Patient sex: M
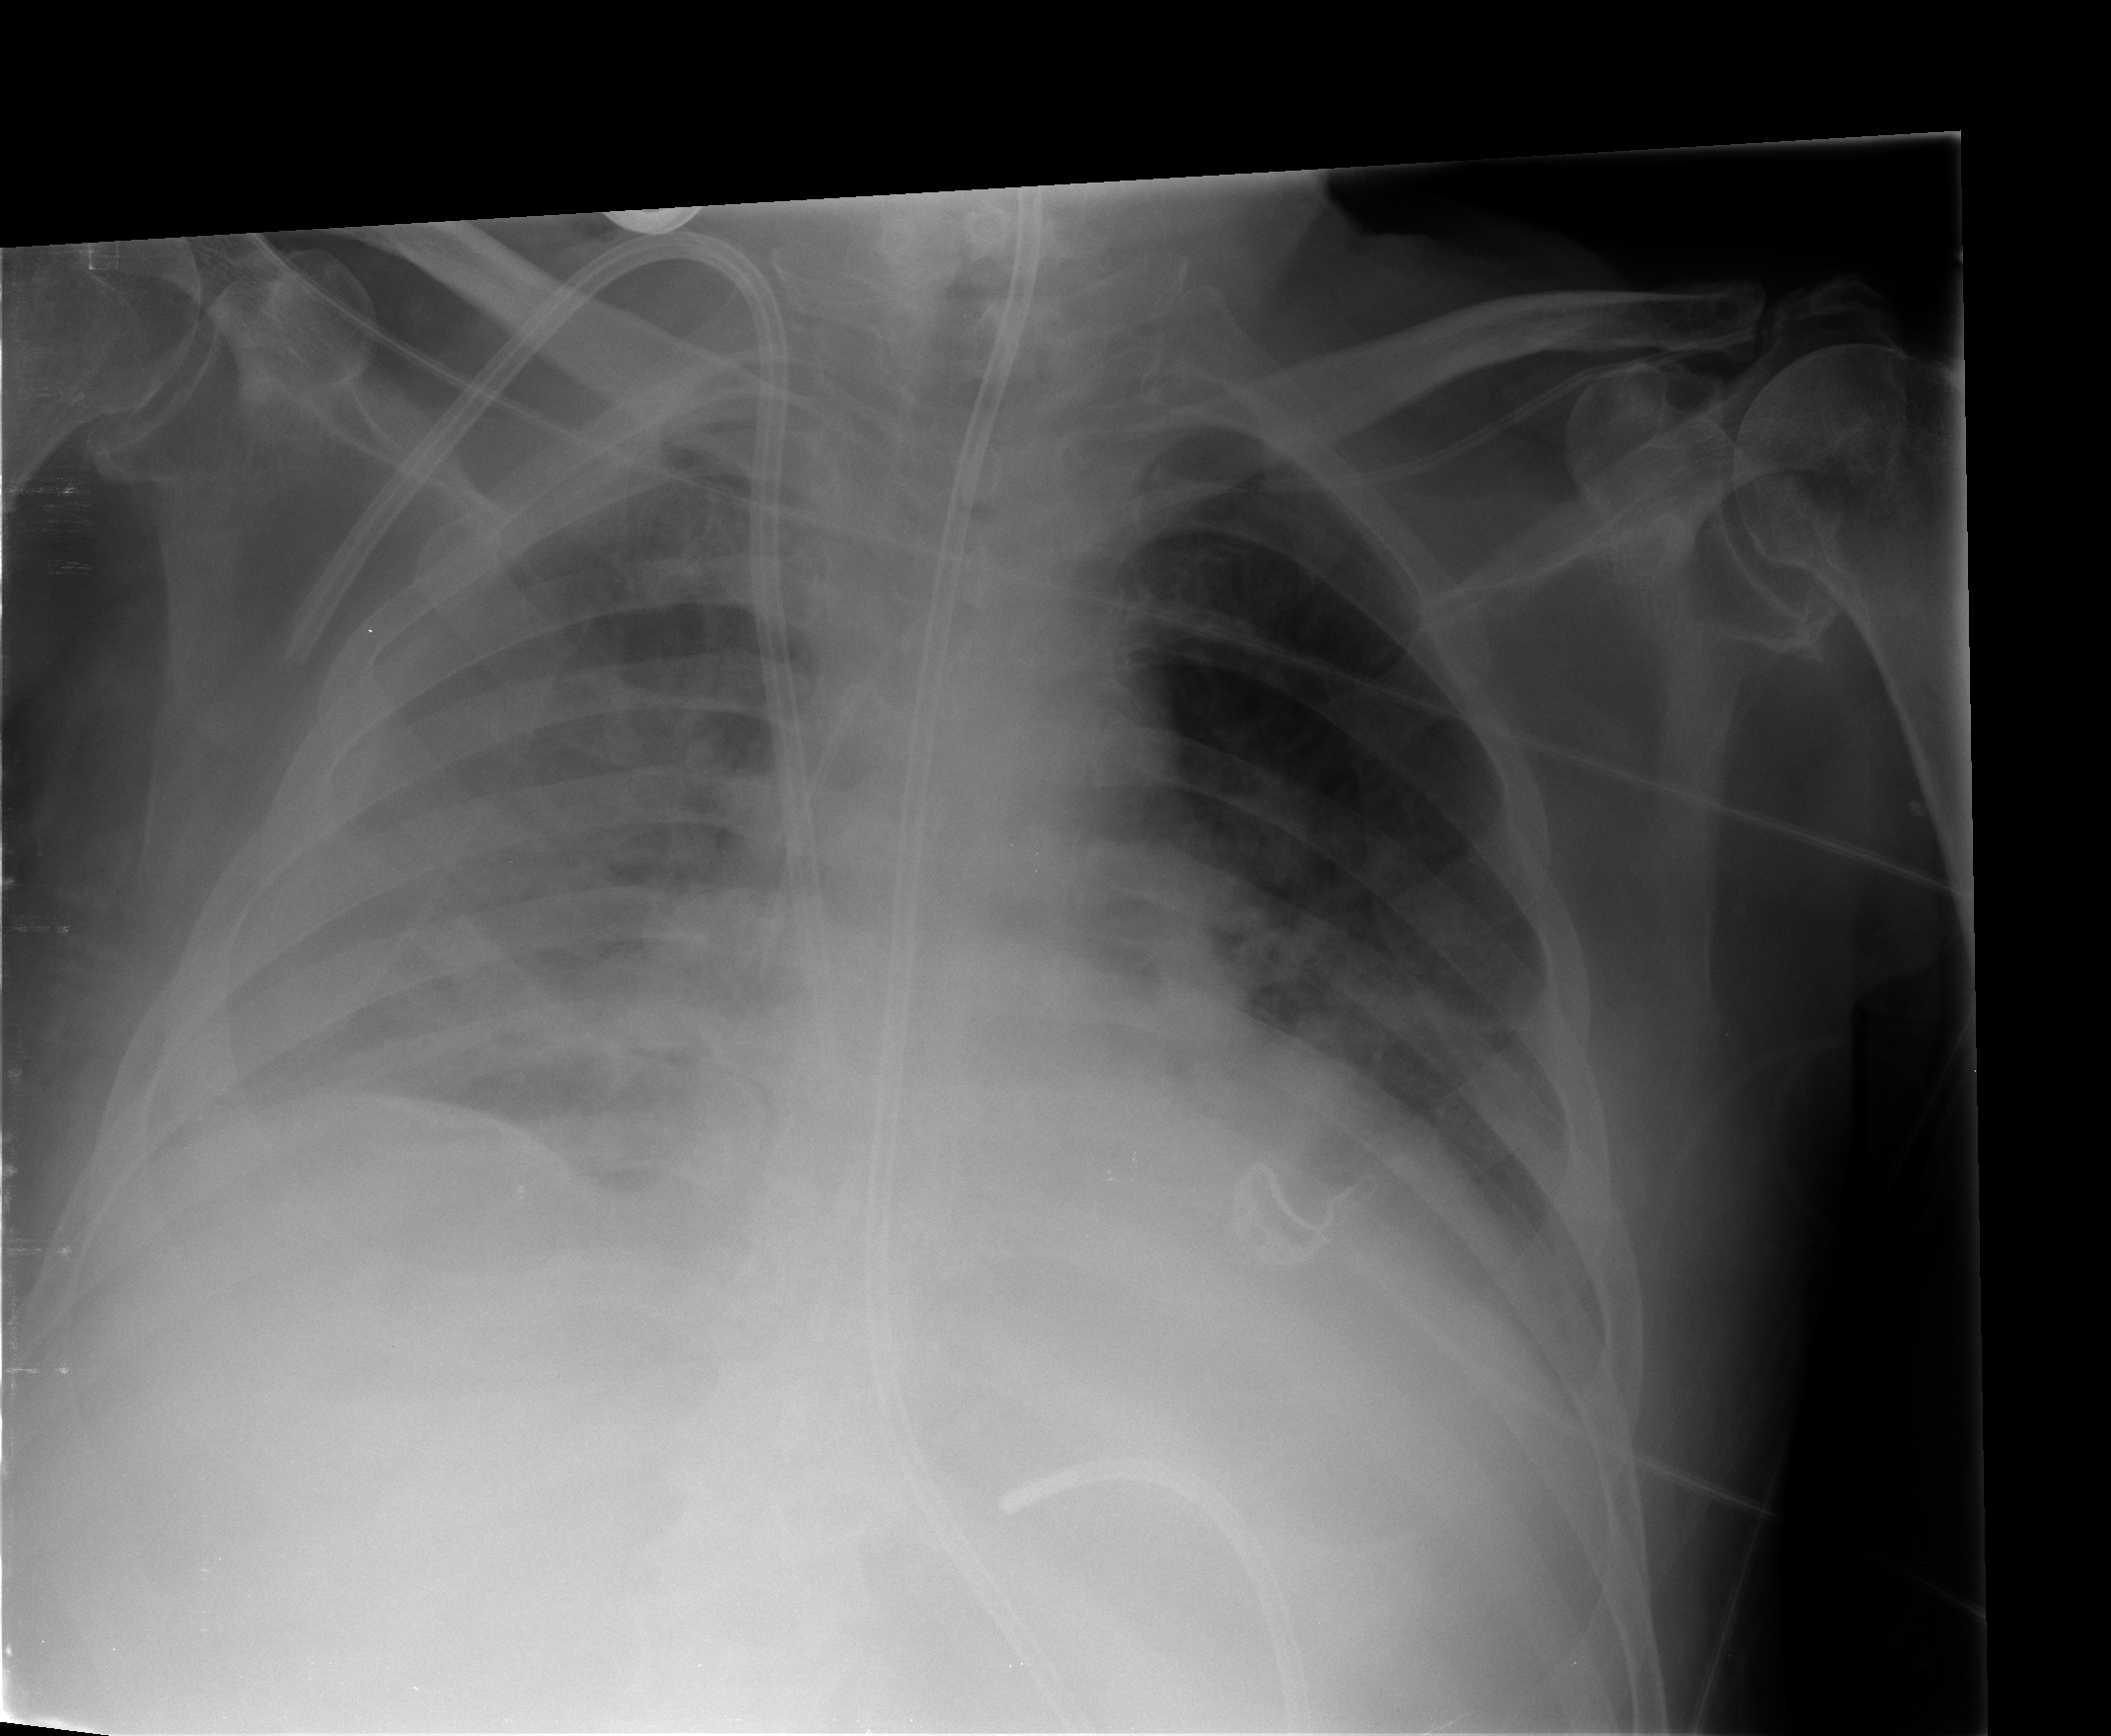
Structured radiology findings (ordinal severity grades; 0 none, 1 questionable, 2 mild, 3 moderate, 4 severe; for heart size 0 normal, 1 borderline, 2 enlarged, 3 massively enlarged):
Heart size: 0
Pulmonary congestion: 0
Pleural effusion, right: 3
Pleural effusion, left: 2
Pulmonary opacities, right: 2
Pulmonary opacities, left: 0
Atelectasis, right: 2
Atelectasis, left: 0